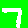
Digit: 7